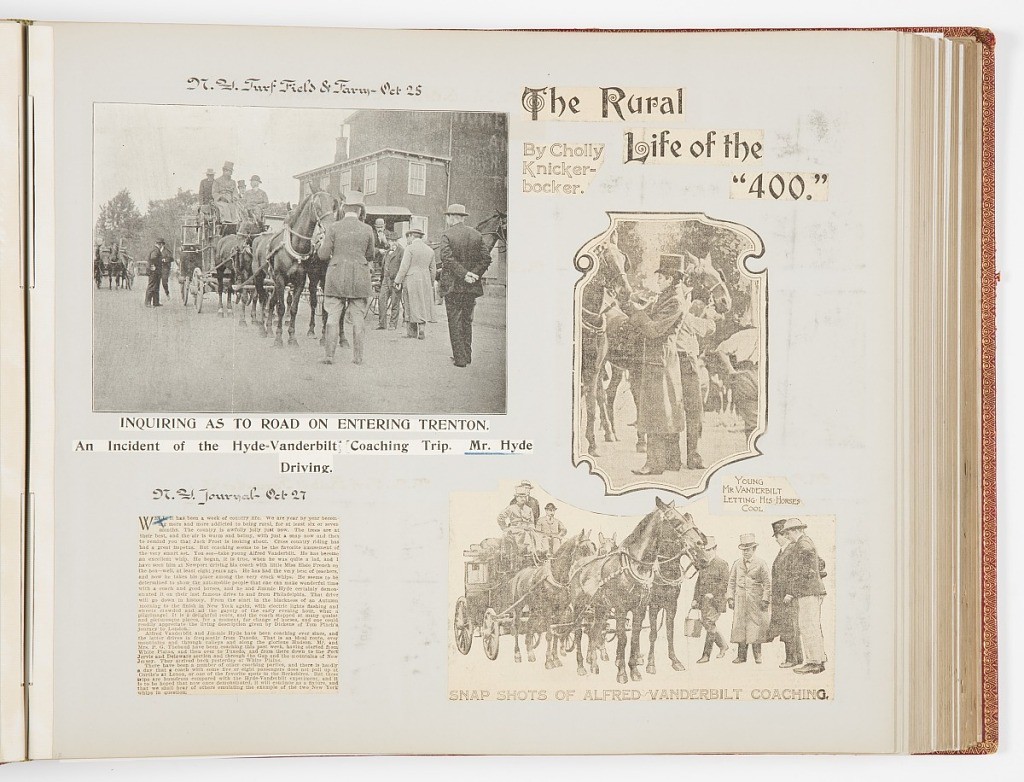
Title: Commemorative Scrapbook Documenting the 1901 Record Breaking Coach Race from New York City to Philadelphia and Back Again
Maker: James Hazen Hyde, American, 1876 - 1959
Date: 1901
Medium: Newspaper and magazine clippings mounted on heavy wove paper, annotated in pen and ink, bound in red leather with gilded lettering
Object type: Album Page
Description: Album of newspaper clippings describing the coach trip from New York to Philadelphia and return. The drivers were James H. Hyde and Alfred Vanderbilt.